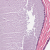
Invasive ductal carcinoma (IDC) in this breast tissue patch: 0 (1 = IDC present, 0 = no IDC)